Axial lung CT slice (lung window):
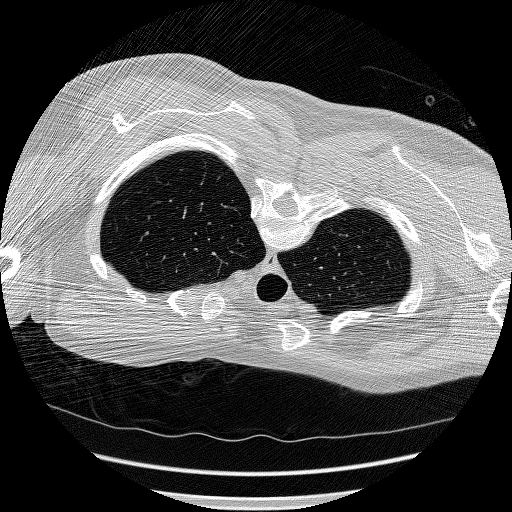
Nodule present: no